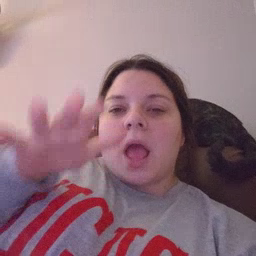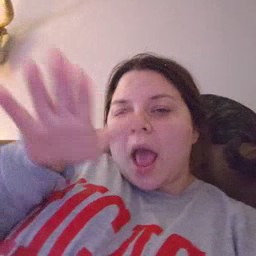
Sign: alligator